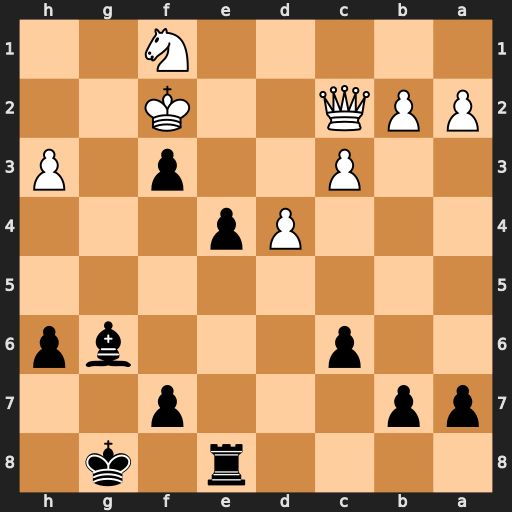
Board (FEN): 4r1k1/pp3p2/2p3bp/8/3Pp3/2P2p1P/PPQ2K2/5N2
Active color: b
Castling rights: -
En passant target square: -
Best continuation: e3+ Nxe3 Bxc2